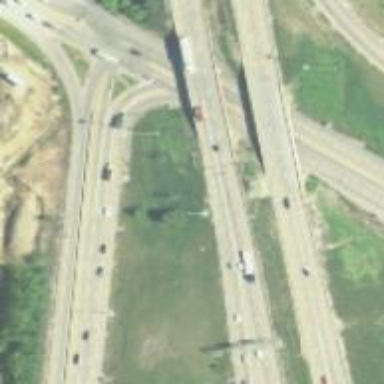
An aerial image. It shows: Bridge over motorway.